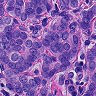
Metastatic tissue present: yes